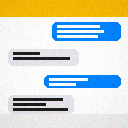
Screen state: on